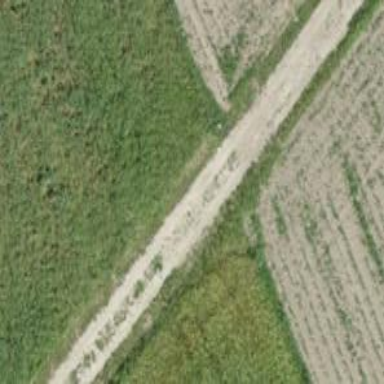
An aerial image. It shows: Track with grass surface categorized as grade4 tracktype.